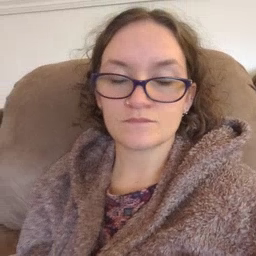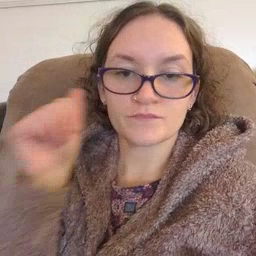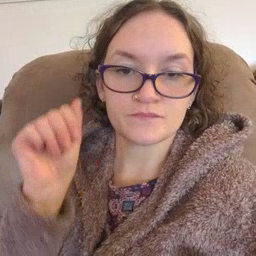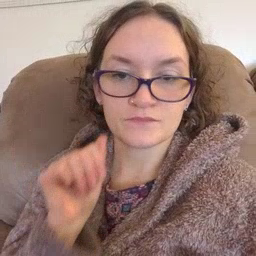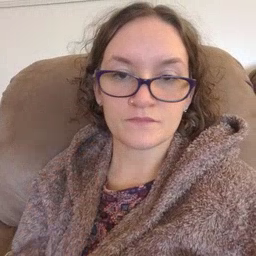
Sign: aunt